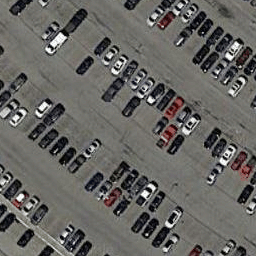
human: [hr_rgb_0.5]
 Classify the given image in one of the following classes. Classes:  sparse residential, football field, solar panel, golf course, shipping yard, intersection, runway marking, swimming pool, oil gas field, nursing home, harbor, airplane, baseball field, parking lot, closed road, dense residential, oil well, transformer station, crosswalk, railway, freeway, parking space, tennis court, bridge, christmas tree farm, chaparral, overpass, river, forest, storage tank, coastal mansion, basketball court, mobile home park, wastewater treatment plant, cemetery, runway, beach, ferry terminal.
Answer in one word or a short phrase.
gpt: parking lot